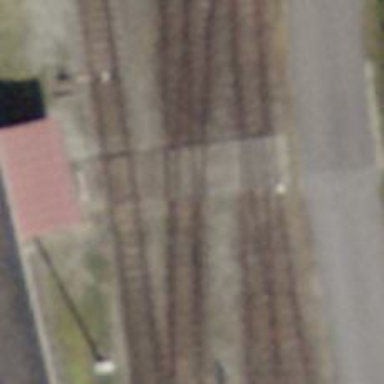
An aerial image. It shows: Single track railway in yard.